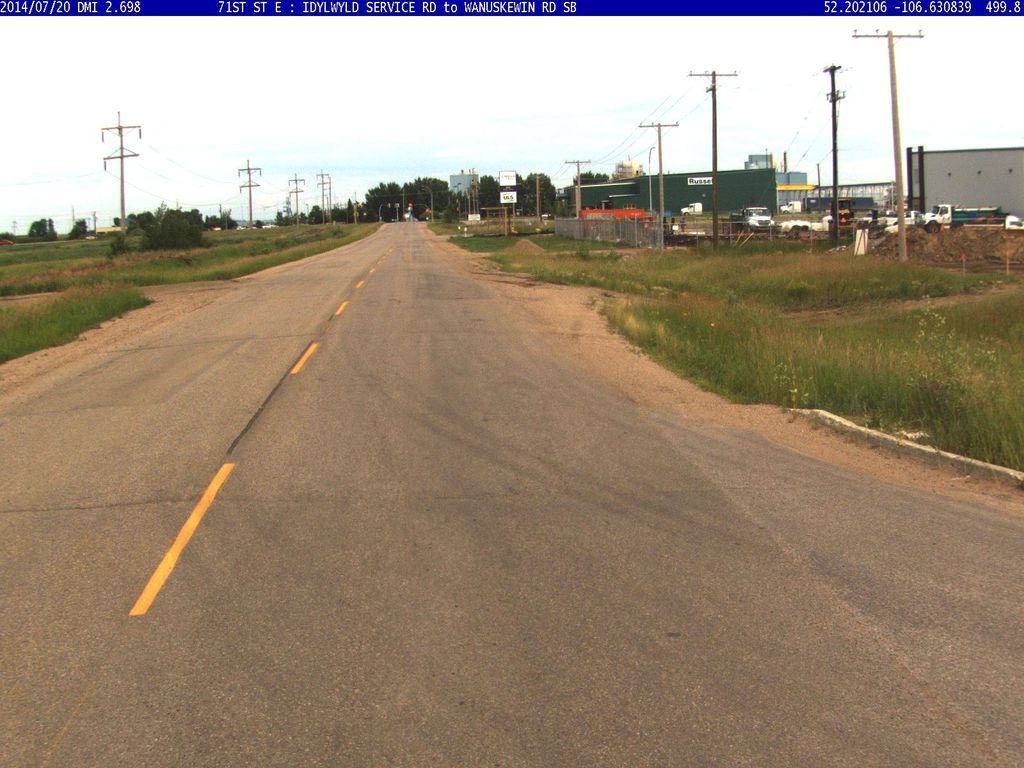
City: saskatoon